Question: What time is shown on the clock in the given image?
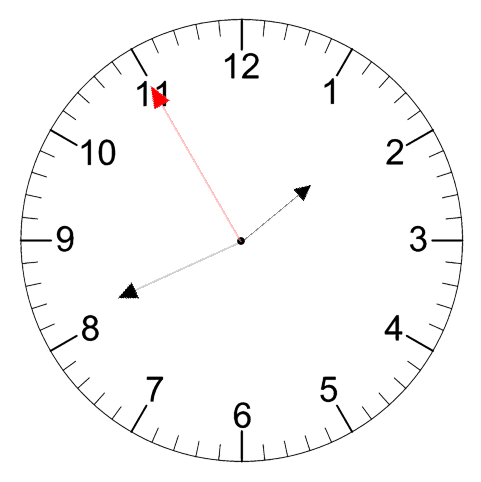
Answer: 01:40:55